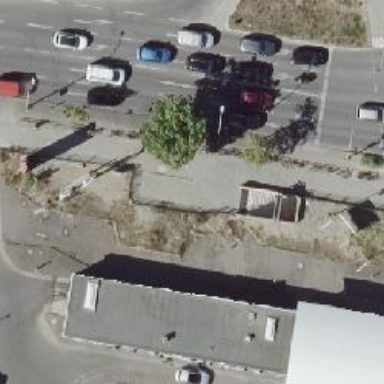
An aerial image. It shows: Subway entrance.